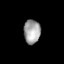
Tissue: lung
Cell type: Epithelial cells
Senescence score: 0.2364
Nuclear area (px): 390
Mean DAPI intensity: 162.326